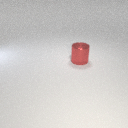
large red metal cylinder